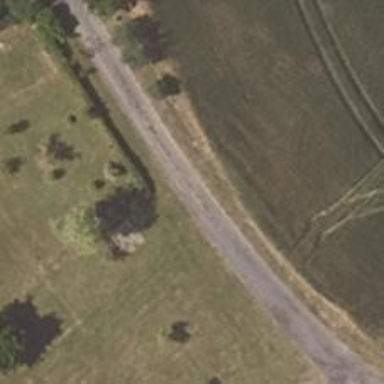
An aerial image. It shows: Driveway.